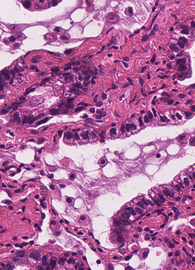
Tumor epithelial tissue: yes
Tumor-associated stroma tissue: yes
Normal tissue: no